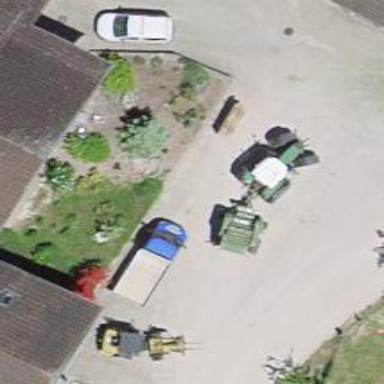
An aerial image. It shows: Farm shop.